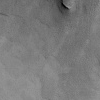
Atmospheric dust classification: not_dusty